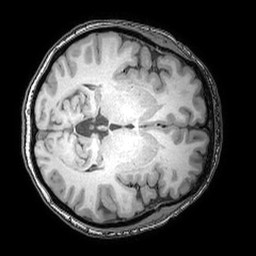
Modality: T1w
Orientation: axial
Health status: ill
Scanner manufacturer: philips
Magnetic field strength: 3 T
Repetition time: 0.007 s
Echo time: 0.0035 s